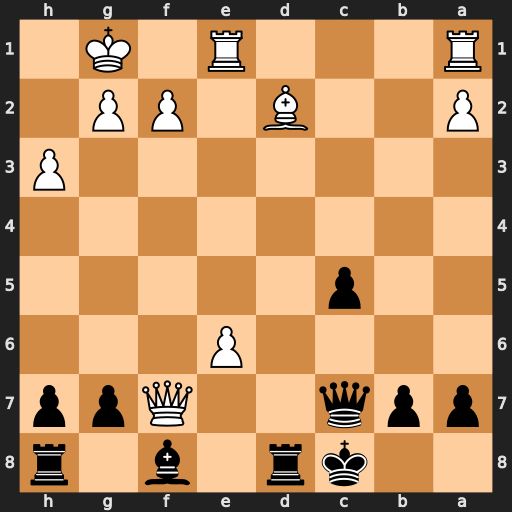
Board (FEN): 2kr1b1r/ppq2Qpp/4P3/2p5/8/7P/P2B1PP1/R3R1K1
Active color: b
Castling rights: -
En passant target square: -
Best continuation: Qxf7 exf7 Rxd2